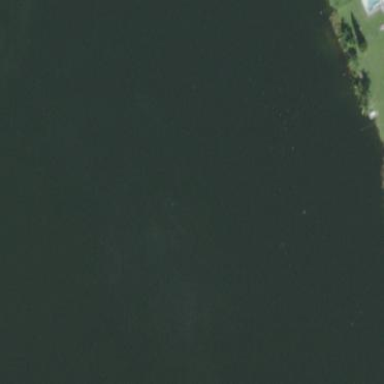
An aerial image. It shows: Serene lake surrounded by nature.